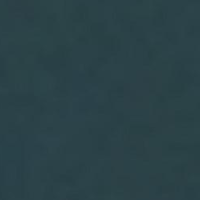
EUNIS habitat code: 14
Species observed at this site:
Clematis vitalba